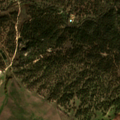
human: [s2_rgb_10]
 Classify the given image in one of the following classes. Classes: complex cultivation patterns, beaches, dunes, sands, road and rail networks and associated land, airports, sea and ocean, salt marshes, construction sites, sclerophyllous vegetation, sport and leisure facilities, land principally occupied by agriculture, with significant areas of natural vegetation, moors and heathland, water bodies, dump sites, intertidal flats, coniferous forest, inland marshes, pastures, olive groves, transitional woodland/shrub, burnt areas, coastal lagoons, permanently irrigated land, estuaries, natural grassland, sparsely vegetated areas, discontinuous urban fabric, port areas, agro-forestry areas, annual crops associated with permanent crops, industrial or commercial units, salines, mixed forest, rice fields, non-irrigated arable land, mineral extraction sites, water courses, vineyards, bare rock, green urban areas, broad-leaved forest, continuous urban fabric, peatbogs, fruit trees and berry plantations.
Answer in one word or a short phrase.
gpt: non-irrigated arable land, permanently irrigated land, agro-forestry areas, broad-leaved forest